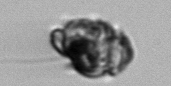
Label: Proterythropsis